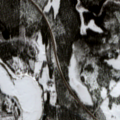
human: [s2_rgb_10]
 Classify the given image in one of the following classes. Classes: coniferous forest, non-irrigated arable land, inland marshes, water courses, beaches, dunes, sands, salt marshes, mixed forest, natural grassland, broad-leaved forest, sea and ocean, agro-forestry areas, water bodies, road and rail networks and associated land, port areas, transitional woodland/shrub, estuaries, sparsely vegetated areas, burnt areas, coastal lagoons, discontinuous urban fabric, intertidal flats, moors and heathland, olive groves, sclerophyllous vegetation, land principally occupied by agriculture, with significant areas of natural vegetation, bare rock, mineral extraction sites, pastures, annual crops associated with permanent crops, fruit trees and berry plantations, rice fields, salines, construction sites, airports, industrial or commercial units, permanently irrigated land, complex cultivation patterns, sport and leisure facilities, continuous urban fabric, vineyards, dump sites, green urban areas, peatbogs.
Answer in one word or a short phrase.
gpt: land principally occupied by agriculture, with significant areas of natural vegetation, coniferous forest, transitional woodland/shrub, water courses